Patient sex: M
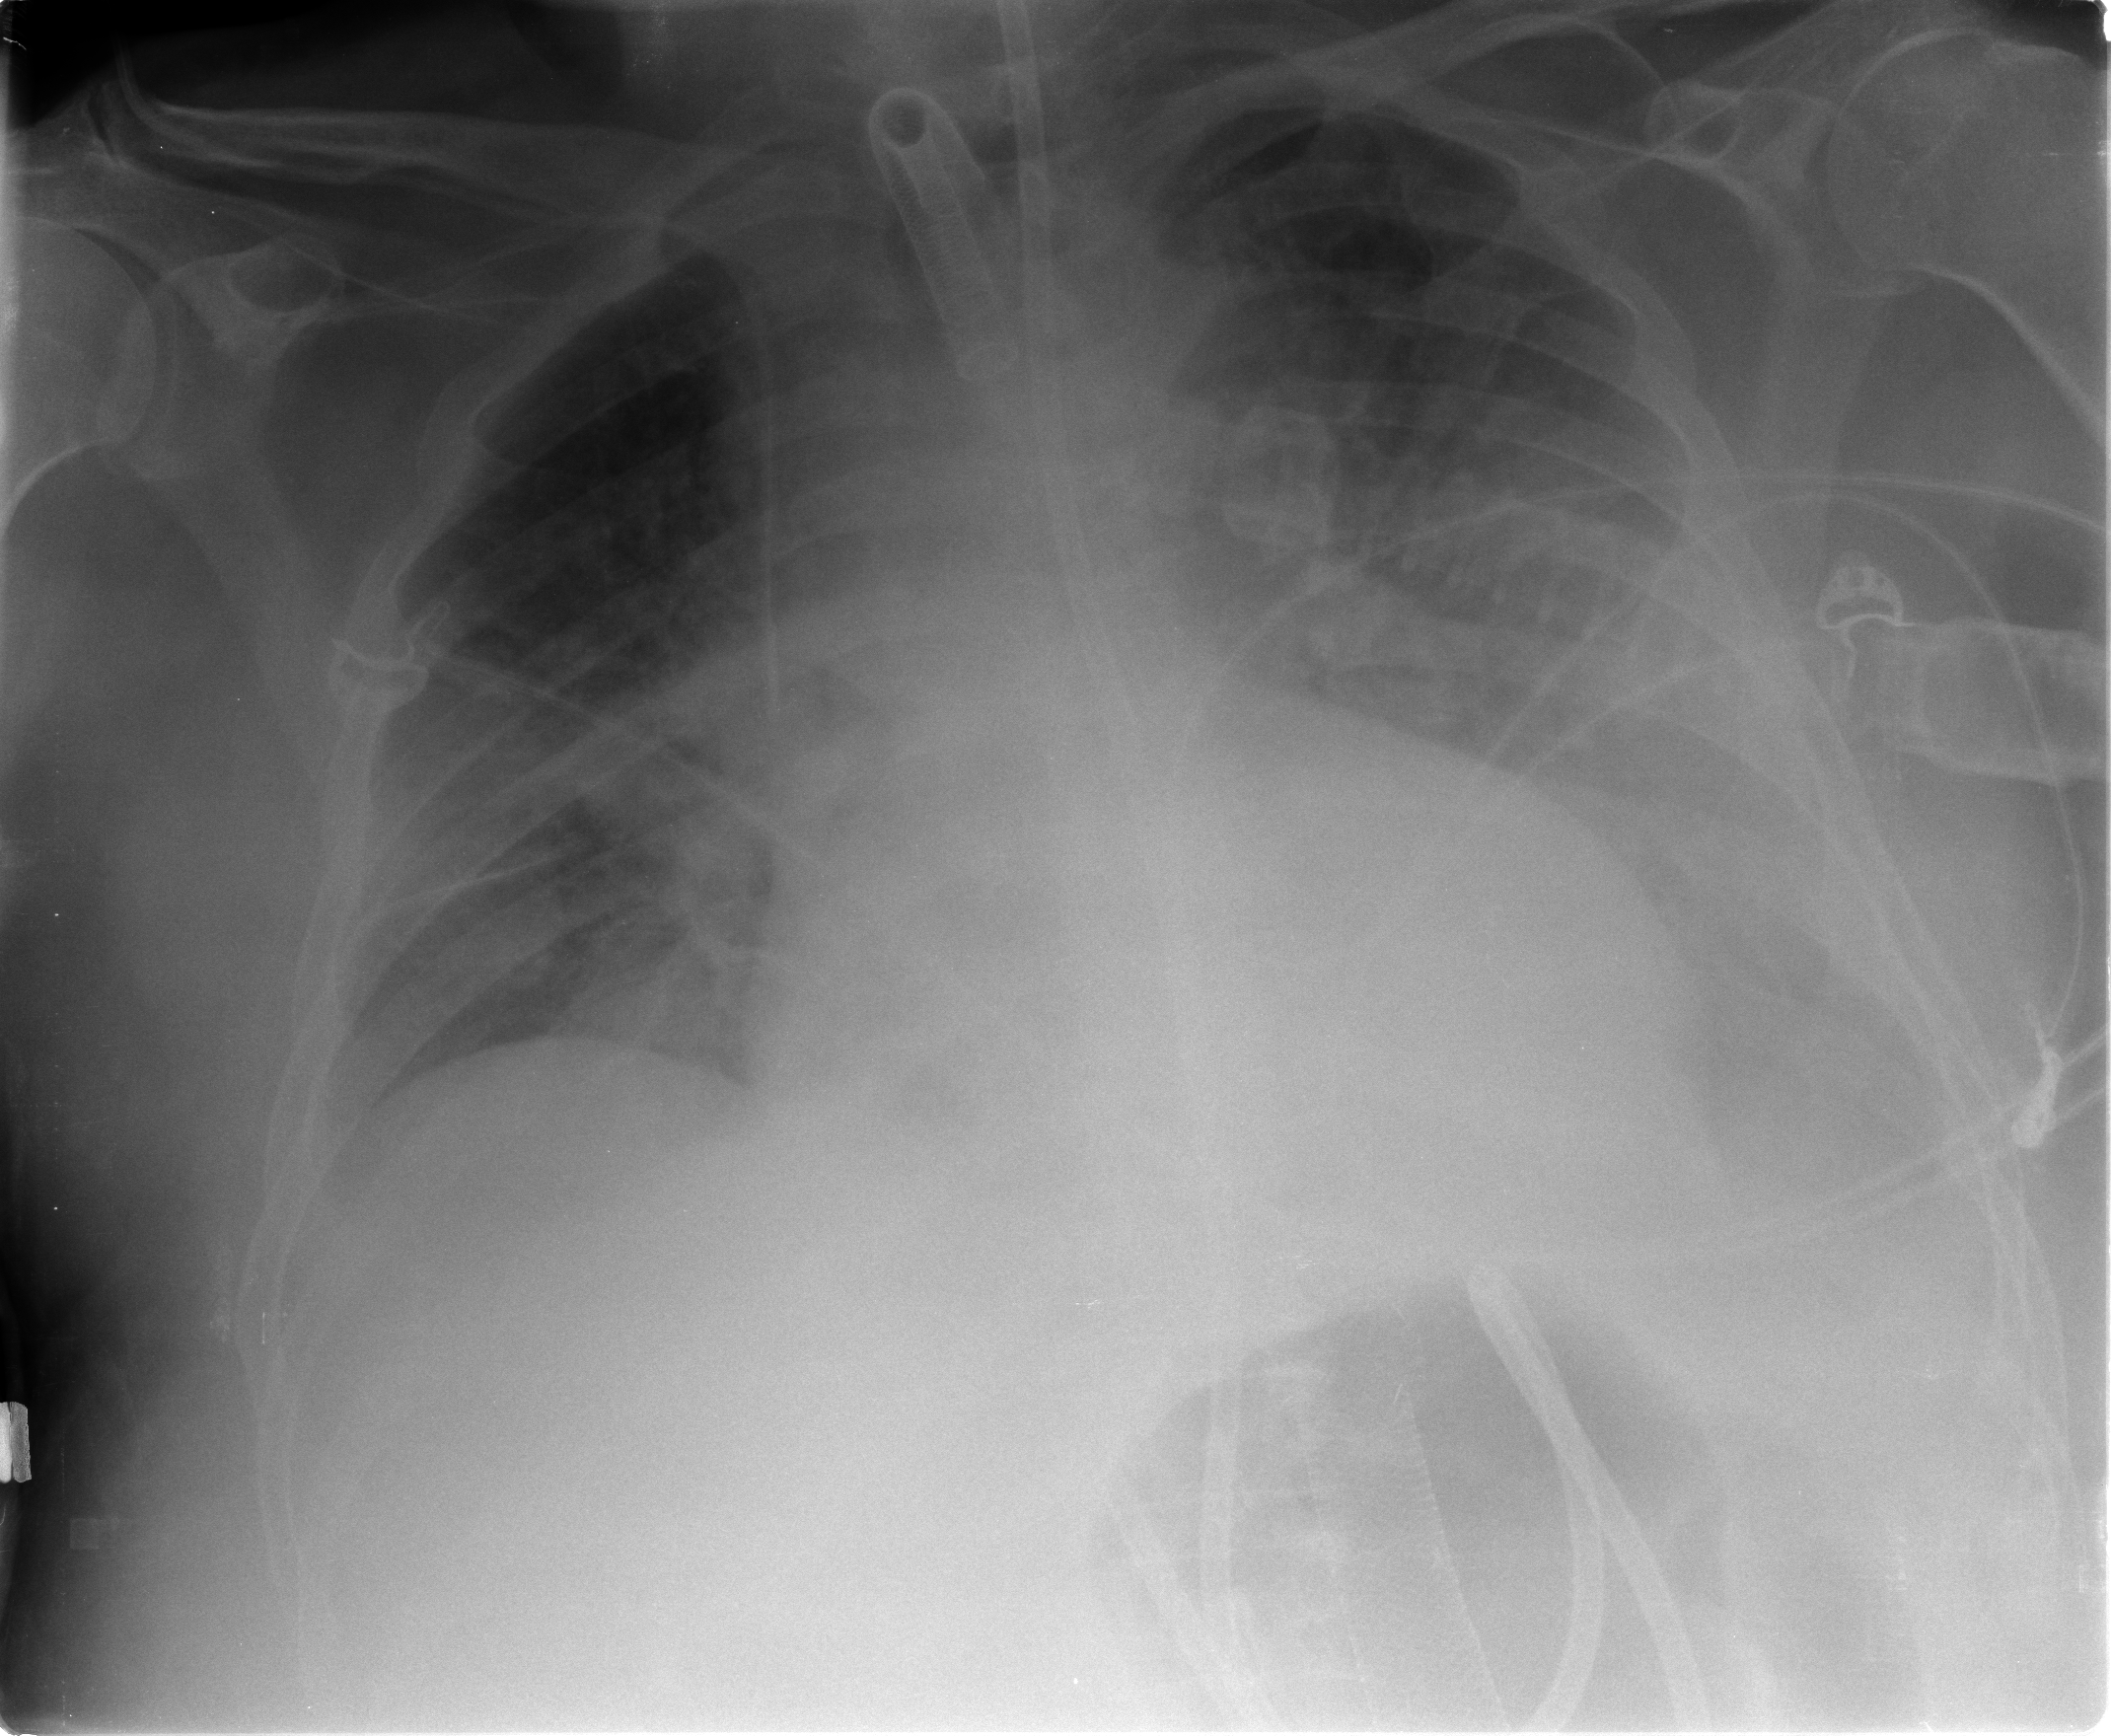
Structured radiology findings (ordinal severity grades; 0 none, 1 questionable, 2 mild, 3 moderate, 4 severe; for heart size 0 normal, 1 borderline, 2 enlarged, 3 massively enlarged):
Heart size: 2
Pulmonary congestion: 2
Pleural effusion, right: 0
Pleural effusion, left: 2
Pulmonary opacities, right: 3
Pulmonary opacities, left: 3
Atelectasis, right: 2
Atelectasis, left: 2